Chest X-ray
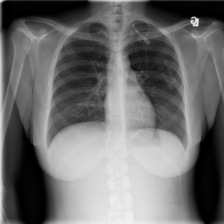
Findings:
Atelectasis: negative
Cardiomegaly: negative
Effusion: negative
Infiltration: negative
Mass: negative
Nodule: negative
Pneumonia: negative
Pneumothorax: negative
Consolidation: negative
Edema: negative
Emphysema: negative
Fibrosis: negative
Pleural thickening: negative
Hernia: negative